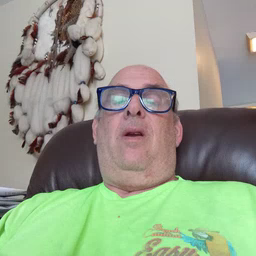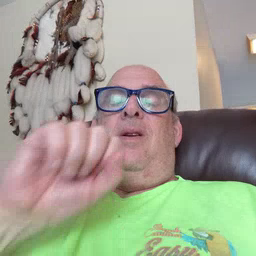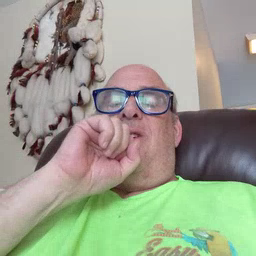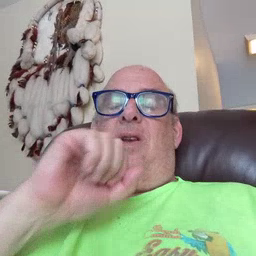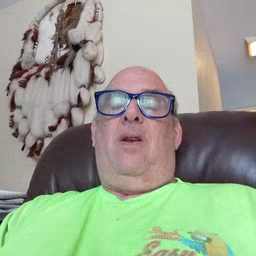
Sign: snack